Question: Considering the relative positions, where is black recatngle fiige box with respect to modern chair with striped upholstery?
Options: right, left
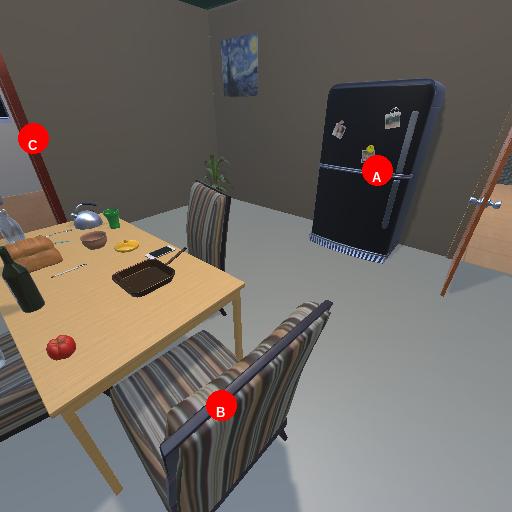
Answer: right